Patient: sex M, age 21
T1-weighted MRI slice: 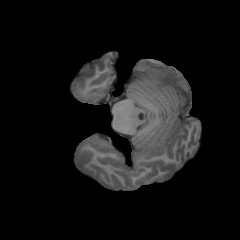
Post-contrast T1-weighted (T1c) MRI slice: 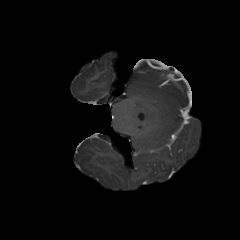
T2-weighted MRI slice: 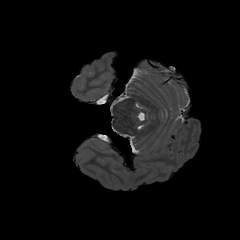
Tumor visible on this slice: no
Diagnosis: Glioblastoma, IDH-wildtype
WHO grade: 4